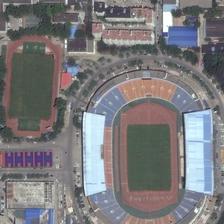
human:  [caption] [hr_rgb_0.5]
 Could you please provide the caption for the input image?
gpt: two playgrounds and several basketball fields are surrounded by some green trees and many buildings .

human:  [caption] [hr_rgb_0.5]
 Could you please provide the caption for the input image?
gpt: the main stadium of this sport park is very magnificent and has a huge colorful stands, surrounded by some other small courts .

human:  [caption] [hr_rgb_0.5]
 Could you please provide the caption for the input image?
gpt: many buildings and some green trees are near two playgrounds and a row of basketball fields .

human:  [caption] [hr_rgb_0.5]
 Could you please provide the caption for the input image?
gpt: two playgrounds are next to many buildings .

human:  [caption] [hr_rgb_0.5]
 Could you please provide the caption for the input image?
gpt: two playgrounds are next to many buildings .